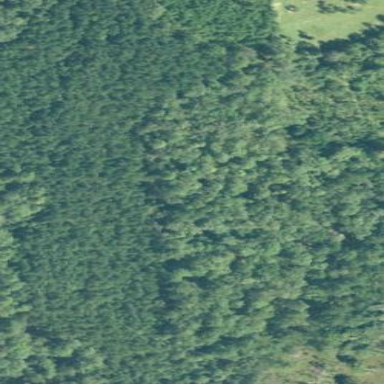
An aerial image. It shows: Forest area predominantly covered with needle-leaved trees.